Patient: sex M, age 68
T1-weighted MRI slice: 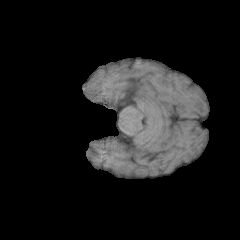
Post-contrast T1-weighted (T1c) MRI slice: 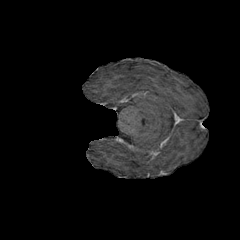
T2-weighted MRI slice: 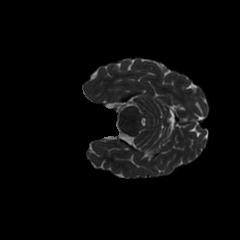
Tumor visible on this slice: no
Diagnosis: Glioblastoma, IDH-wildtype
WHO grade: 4